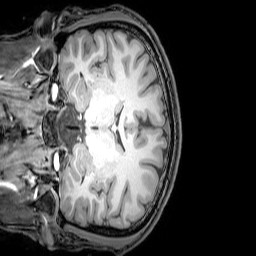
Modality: T1w
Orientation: coronal
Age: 24
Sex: male
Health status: healthy
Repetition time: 0.081 s
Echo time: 0.037 s